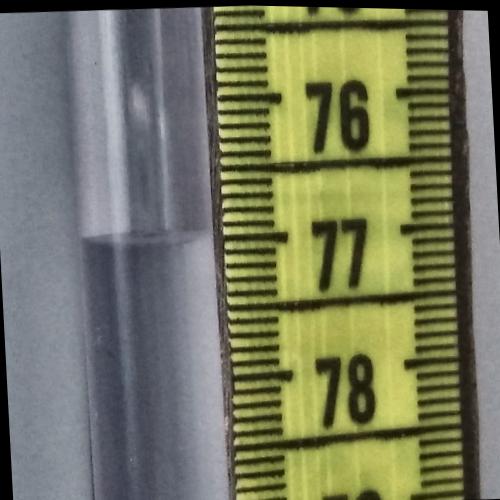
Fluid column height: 77.0 cm